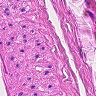
Metastatic tissue present: no